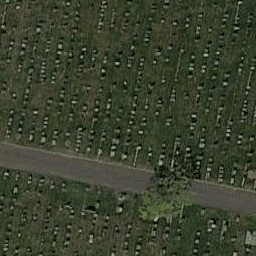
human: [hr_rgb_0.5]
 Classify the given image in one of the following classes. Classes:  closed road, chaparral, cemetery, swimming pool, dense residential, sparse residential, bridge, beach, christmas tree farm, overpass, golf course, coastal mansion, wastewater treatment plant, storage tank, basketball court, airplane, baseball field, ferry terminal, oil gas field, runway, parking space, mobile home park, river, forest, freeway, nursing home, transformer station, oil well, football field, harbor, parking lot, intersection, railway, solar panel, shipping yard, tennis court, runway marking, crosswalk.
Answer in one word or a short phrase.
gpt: cemetery